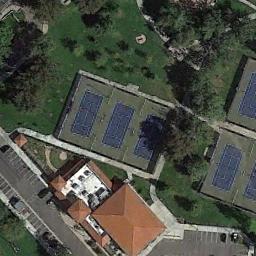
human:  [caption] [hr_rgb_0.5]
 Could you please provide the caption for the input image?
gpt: A tennis court on the lawn next to the building and parking lot, With some trees nearby .

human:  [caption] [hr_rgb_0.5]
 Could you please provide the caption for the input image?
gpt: There are two tennis courts, one of which shows only a corner .

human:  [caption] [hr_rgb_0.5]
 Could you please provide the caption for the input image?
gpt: There are many buildings of different shapes beside the tennis courts .

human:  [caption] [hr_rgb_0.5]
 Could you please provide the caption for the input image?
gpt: The tennis court is on the grass next to some buildings and trees .

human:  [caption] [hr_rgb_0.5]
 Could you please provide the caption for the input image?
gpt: There are some green trees and an orange building beside the tennis courts .